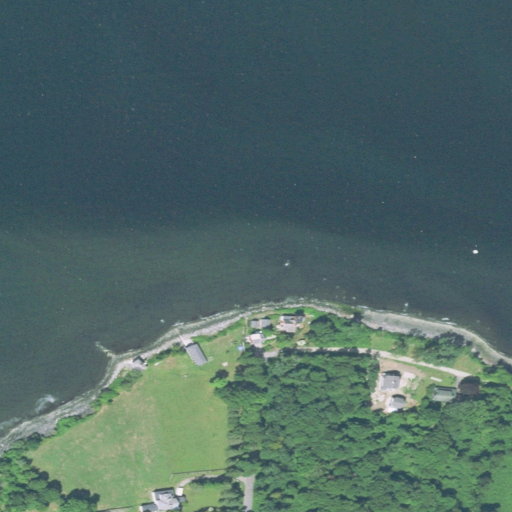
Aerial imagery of cape in Rhode Island named Conanicut Point containing open water, mixed forest, deciduous forest, open development, grassland, low intensity development, and medium intensity development